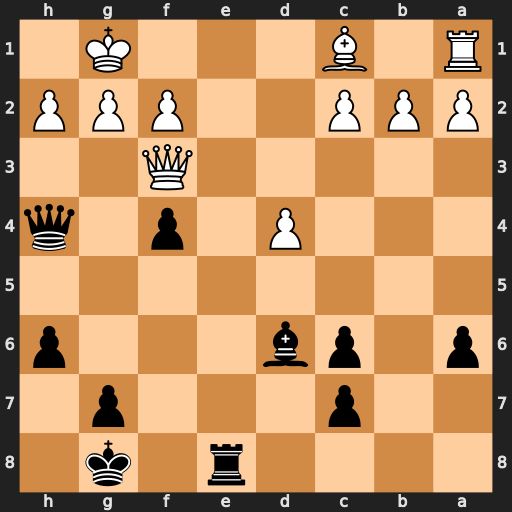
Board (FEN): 4r1k1/2p3p1/p1pb3p/8/3P1p1q/5Q2/PPP2PPP/R1B3K1
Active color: b
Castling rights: -
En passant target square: -
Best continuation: Re1#